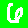
Digit: 6